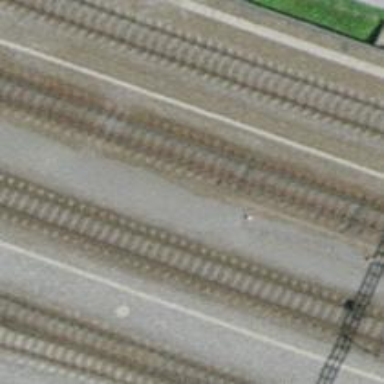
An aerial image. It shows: Railway switch with the turnout side on the left.